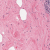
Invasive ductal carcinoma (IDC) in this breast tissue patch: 0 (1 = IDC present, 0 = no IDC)